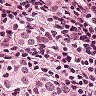
Metastatic tissue present: yes